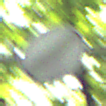
Verkehrszeichen: EndeSaemtlicherBegrenzungen
Umgebung: Outdoor, RoadRail
Tageszeit: MorningAfternoon
Wetter: Clear
Licht: Natural
Jahreszeit: NotSpecified
Kontrast: LowContrast